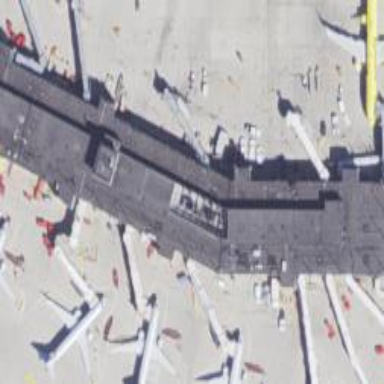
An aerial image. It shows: Airport gate.